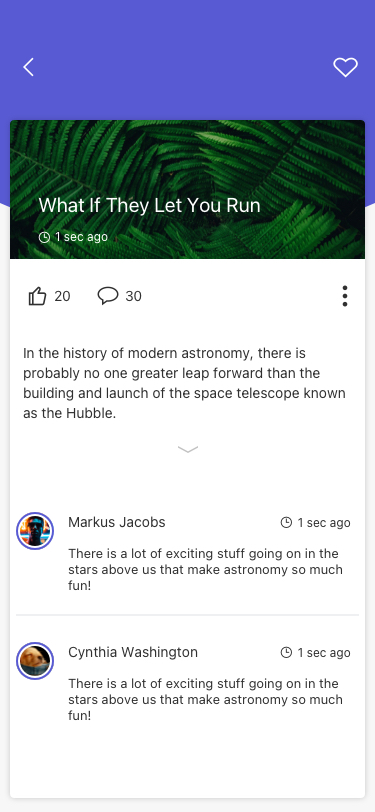
Text in this UI design:
There is a lot of exciting stuff going on in the stars above us that make astronomy so much fun!
Markus Jacobs
1 sec ago
There is a lot of exciting stuff going on in the stars above us that make astronomy so much fun!
Cynthia Washington
1 sec ago
In the history of modern astronomy, there is probably no one greater leap forward than the building and launch of the space telescope known as the Hubble.
30
20
1 sec ago
What If They Let You Run